Question: I have created a table then put a Textbox named "txtTextBox" into a cell of table. The width of the Textbox is 2 inch. In code I change width of Textbox like below
There are 2 case when report viewed:
Case 1: new width > designed width (2inch)
'''
txtTest.Width = Unit.Inch(2.5); ==> The Textbox is showed longer. It is right
'''
Case 2: new width < designed width (2inch)
'''
txtTest.Width = Unit.Inch(1.5); ==> The Textbox is still showed with 2 inch. Expected it should shorter
'''

how to resize column table fit with new width of Textbox?
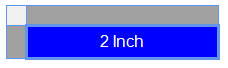
Answer: Telerik doesn't allow width changes after items initialized. You must define your items programmatically instead of designer to do this.
<URL>